Field crop: maize
Growth stage: 2
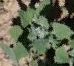
Species: chenopodium